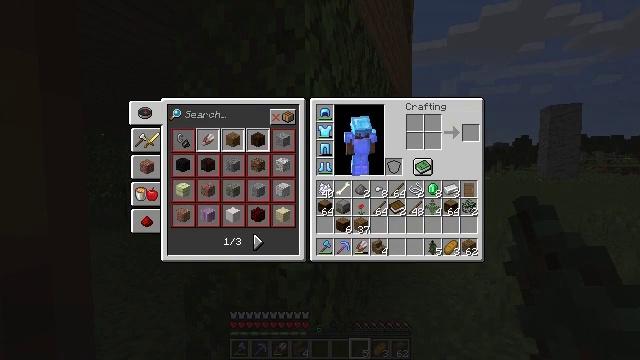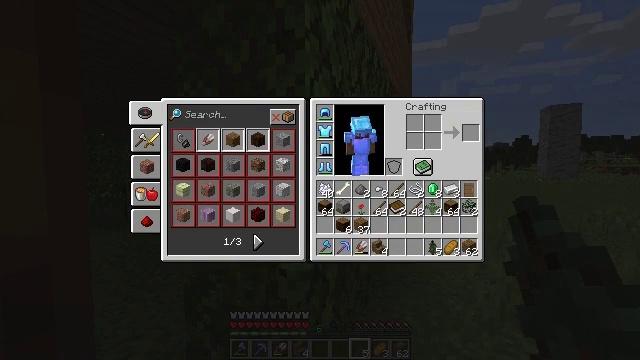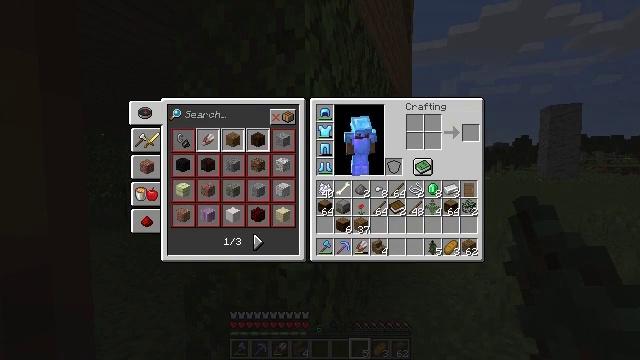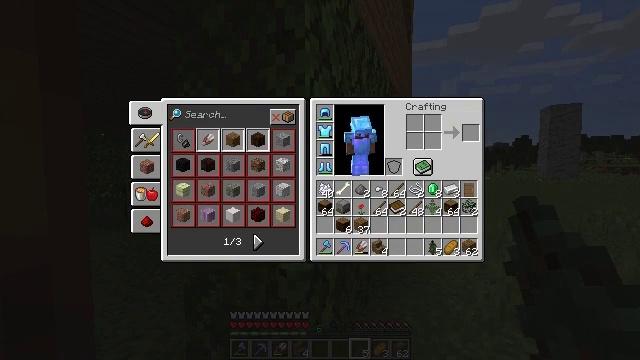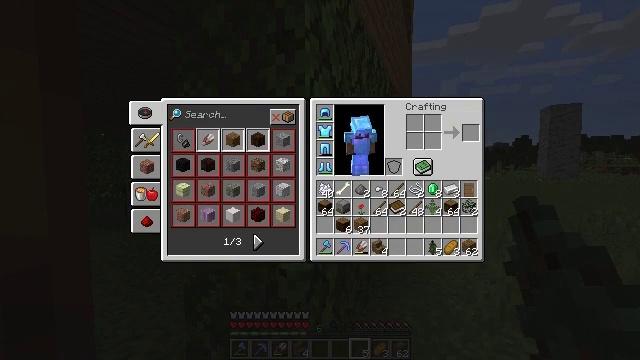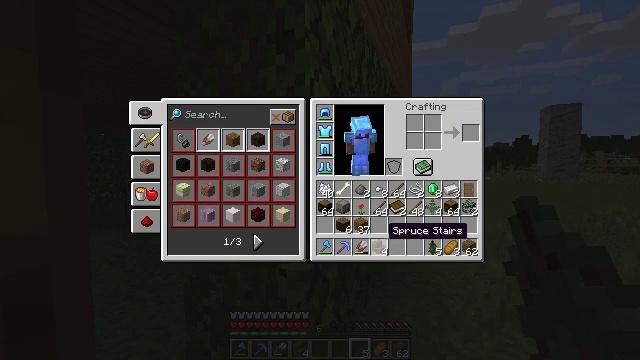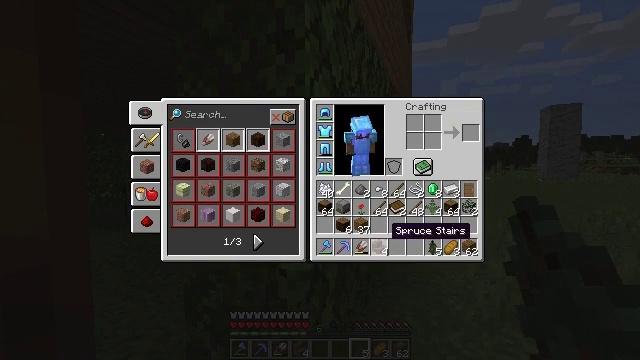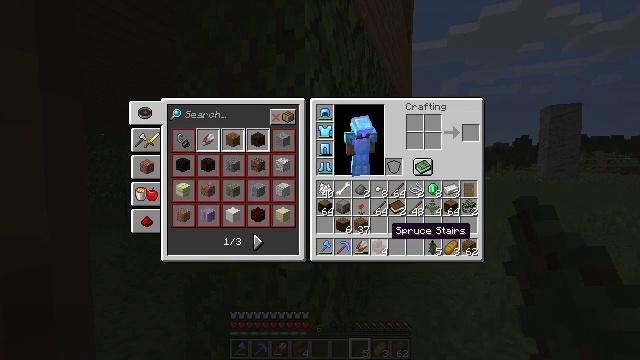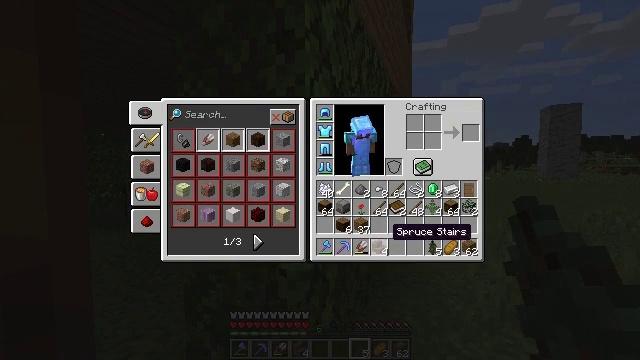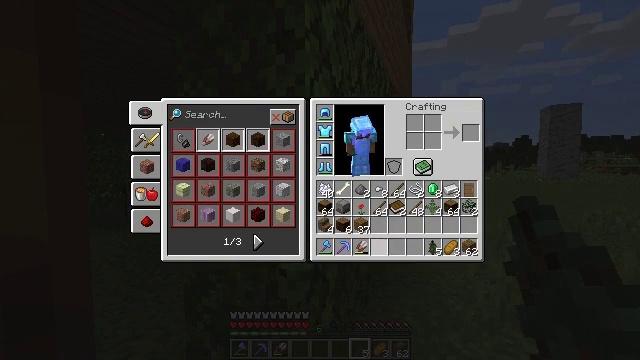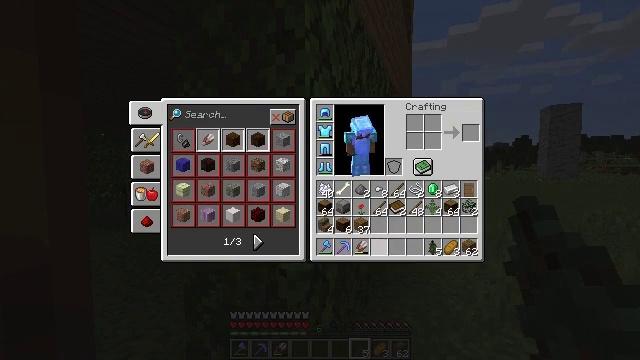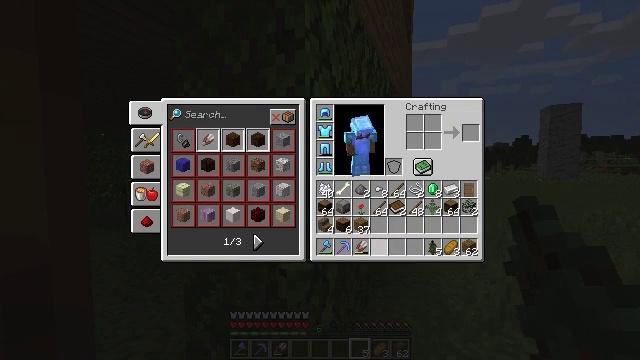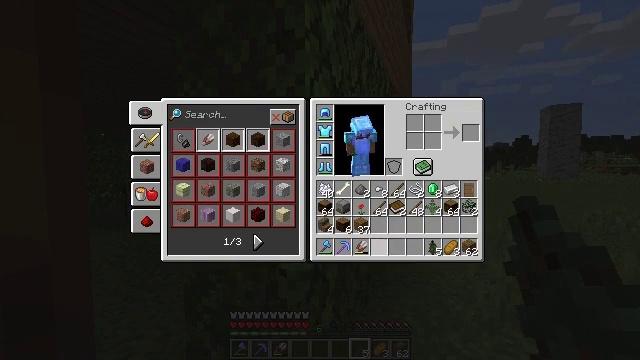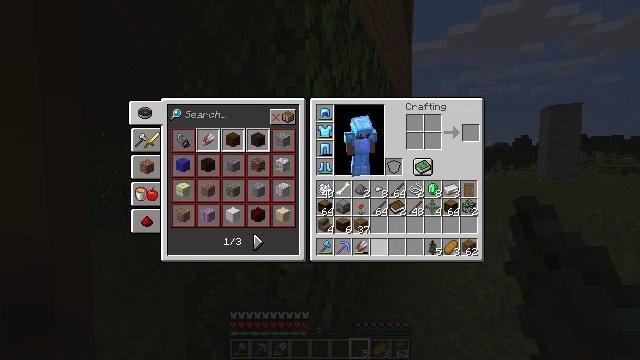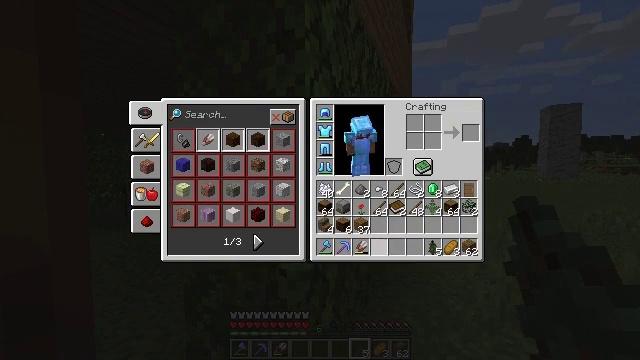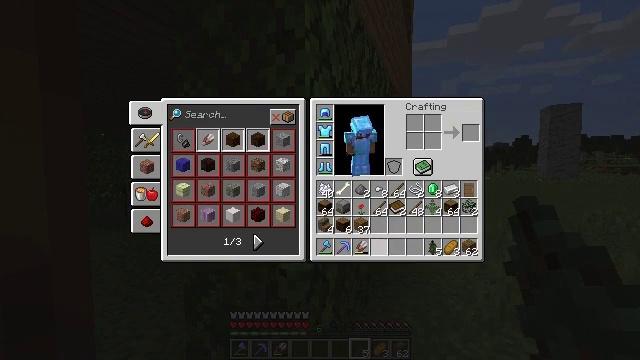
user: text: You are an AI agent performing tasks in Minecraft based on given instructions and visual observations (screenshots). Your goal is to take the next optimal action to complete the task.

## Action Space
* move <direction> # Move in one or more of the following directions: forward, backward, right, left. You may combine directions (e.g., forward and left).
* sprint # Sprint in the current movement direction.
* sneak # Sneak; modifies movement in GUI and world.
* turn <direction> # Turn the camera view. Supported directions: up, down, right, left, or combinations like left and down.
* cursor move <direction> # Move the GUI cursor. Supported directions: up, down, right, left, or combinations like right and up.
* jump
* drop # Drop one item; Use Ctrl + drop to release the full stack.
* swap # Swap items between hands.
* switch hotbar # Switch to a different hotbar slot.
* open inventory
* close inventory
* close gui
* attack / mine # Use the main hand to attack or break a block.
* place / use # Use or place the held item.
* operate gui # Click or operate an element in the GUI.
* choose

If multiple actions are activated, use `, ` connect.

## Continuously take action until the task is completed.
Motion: motion action
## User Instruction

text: Destroy the spruce leaves to get sticks and saplings.
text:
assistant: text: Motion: sneak
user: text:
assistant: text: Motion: sneak
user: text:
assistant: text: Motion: sneak
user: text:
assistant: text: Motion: sneak
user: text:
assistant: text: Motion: sneak
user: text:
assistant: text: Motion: sneak
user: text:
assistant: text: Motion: sneak
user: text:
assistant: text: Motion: sneak
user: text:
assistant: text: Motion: sneak, operate gui
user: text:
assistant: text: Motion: sneak, operate gui
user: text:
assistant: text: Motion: sneak
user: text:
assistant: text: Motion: sneak
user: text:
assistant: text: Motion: sneak
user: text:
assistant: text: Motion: sneak
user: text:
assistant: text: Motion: sneak
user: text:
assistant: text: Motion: sneak
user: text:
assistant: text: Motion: sneak
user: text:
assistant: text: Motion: cursor move left, close inventory
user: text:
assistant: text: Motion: turn left, close inventory
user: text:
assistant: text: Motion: turn left, close inventory
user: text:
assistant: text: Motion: move forward, turn left
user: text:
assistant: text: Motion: move forward, turn left
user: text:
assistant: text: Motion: move forward
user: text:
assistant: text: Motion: move forward
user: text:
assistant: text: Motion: move forward, sprint
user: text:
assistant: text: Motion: move forward, sprint
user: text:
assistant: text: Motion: move forward, sprint, turn right
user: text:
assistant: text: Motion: move forward, sprint, turn left
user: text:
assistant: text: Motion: move forward, sprint, turn left and down
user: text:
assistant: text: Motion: move forward, sprint, turn left